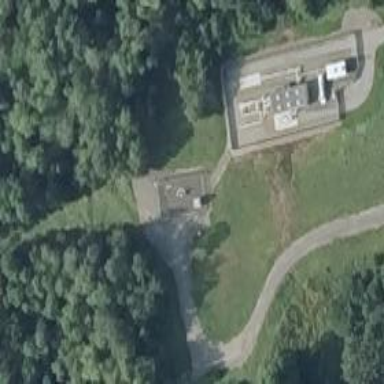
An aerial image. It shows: Service building.